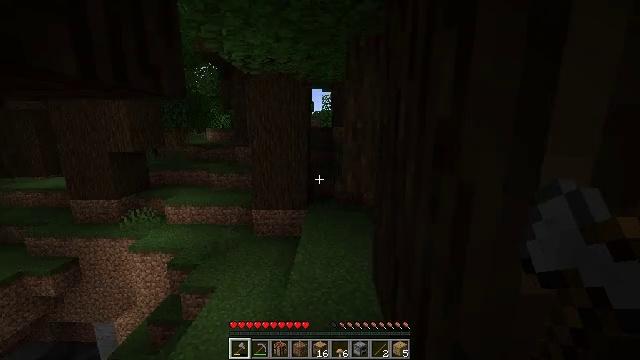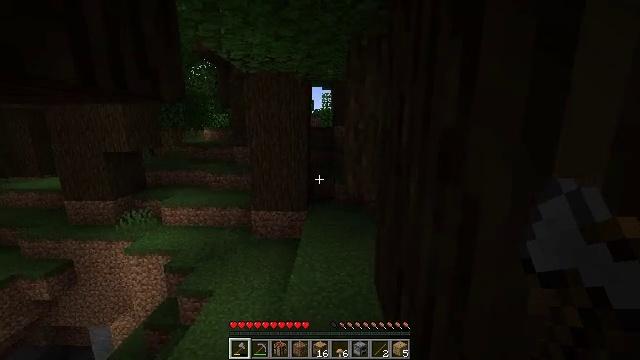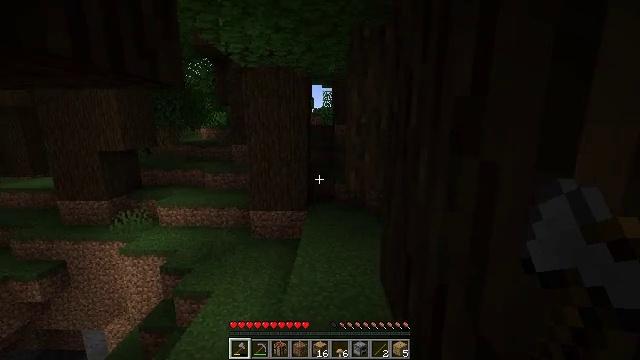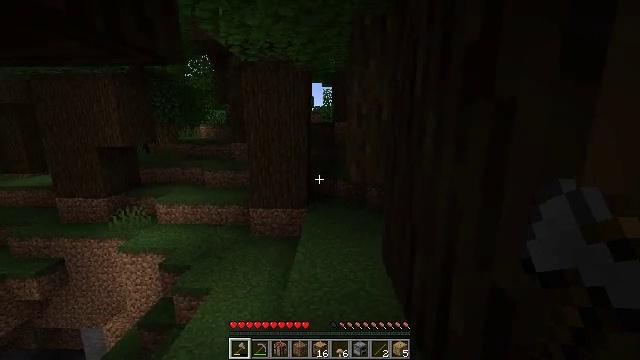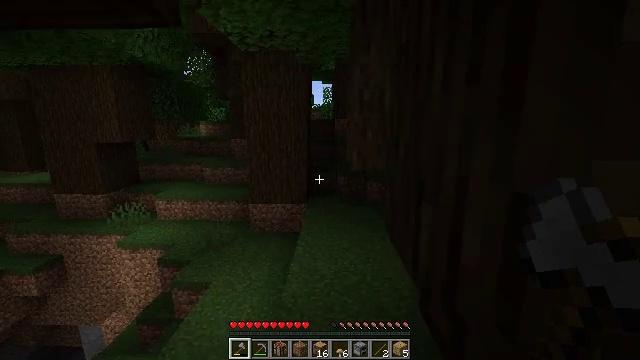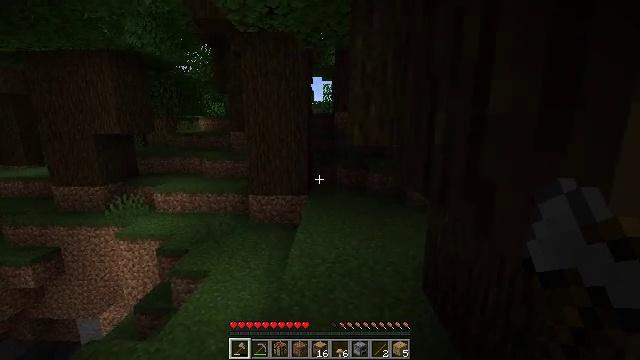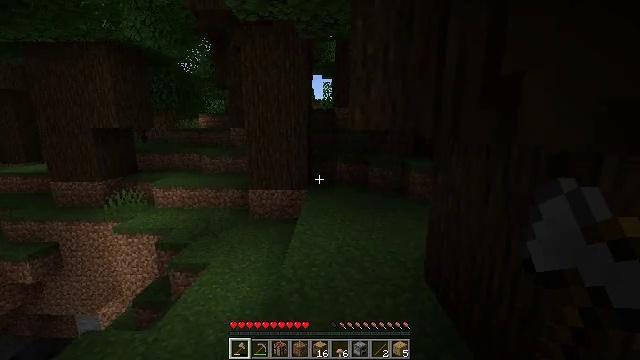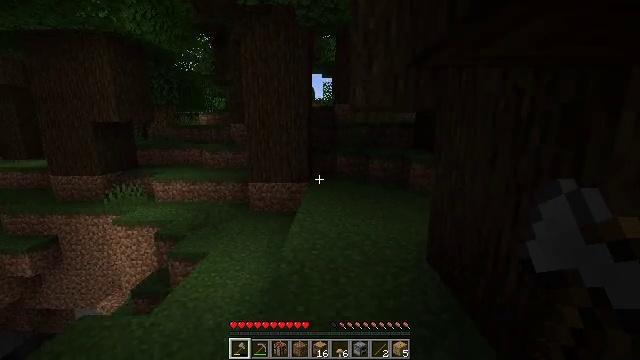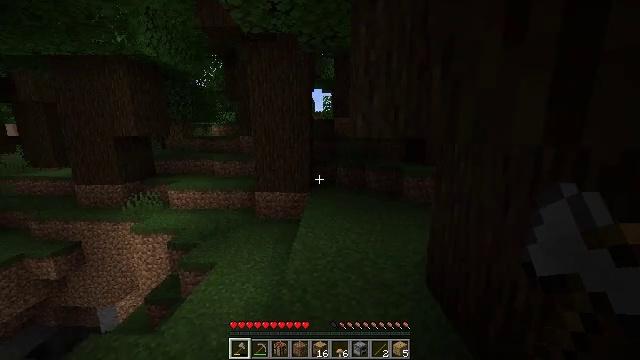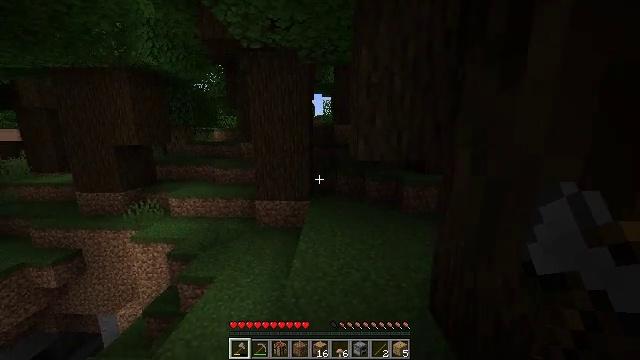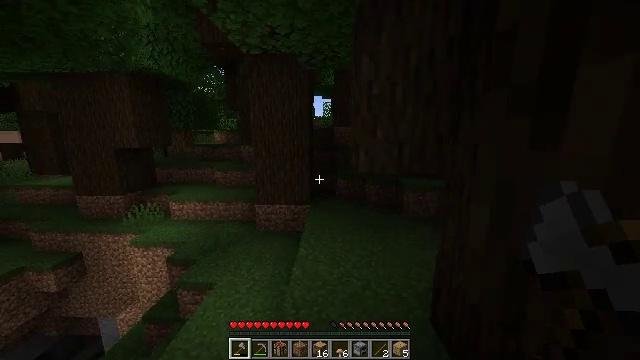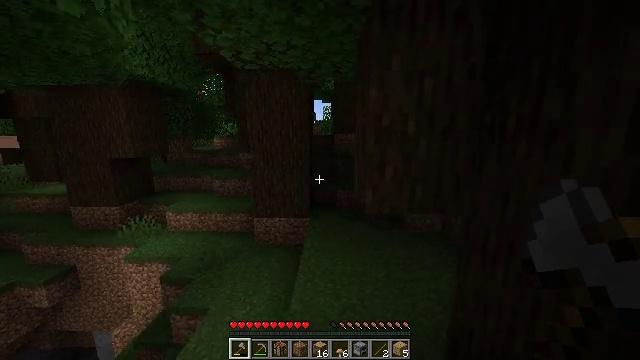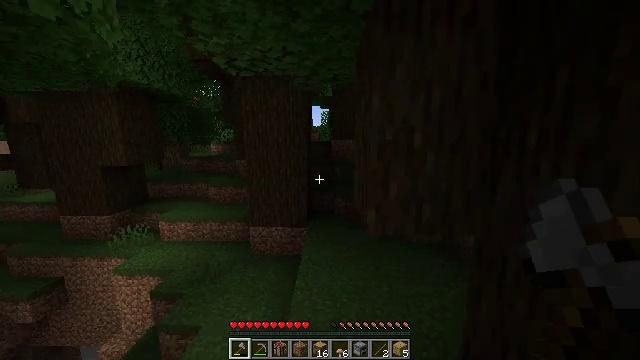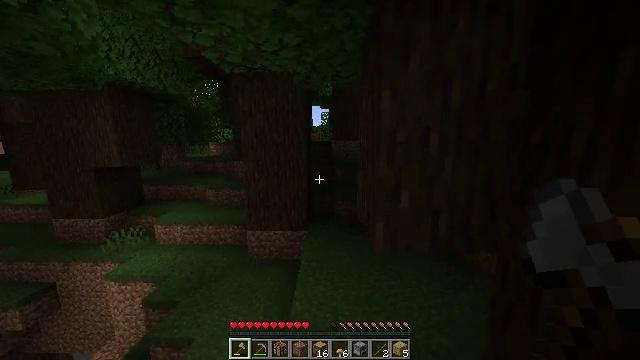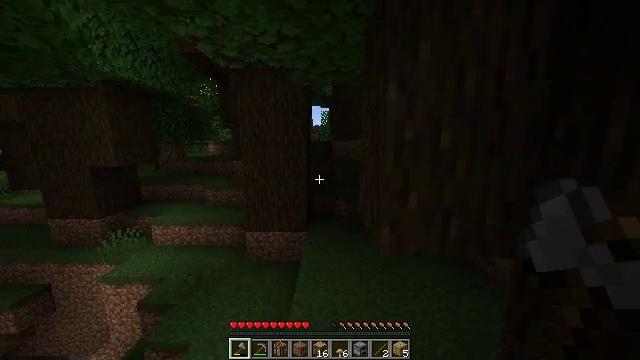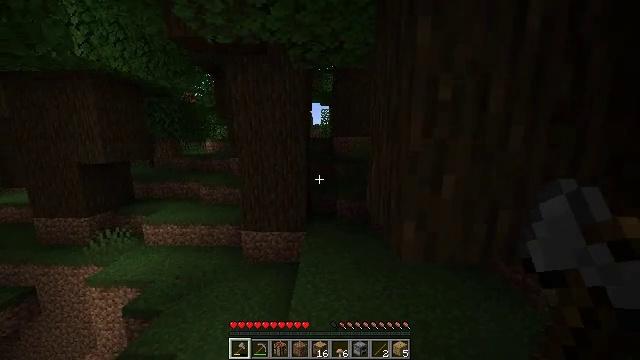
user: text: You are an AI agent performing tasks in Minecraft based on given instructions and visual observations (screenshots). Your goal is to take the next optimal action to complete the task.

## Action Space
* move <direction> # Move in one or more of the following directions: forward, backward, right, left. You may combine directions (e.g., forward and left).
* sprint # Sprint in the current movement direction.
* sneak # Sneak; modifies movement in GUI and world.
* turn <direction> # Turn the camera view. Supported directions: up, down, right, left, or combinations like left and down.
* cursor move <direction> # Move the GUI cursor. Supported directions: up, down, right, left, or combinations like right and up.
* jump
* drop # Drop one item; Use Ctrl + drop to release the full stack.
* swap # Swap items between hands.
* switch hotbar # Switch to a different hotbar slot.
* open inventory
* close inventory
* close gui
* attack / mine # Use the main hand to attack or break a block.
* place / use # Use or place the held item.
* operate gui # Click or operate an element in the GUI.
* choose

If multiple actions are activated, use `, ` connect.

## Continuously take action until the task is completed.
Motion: motion action
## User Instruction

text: Gather brown mushroom block as building material.
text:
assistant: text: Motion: move forward, sprint, jump
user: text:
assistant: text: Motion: move forward, sprint, jump
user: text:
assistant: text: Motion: move forward, sprint, jump
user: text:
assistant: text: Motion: move forward, sprint, jump
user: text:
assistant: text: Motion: move forward, sprint, jump
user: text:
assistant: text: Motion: move forward, sprint, jump
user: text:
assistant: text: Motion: move forward, sprint, jump
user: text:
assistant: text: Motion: move forward, sprint, jump
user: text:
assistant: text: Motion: move forward, sprint, jump
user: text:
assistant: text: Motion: move forward, sprint
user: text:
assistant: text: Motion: move forward, sprint
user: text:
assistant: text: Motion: move forward, sprint, turn up
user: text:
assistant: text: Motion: move forward, sprint
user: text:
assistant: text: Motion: move forward, sprint
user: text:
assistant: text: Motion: move forward, sprint
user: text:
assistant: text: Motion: move forward, sprint
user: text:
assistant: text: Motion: move forward, sprint
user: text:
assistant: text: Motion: move forward, sprint
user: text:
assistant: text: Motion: move forward, sprint
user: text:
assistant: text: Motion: move forward, sprint
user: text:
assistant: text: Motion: move forward, sprint
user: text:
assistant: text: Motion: move forward, sprint
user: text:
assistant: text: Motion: move forward, sprint
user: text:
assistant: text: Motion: move forward, sprint
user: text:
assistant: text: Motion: move forward, sprint
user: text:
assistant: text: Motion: move forward, sprint
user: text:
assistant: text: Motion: move forward, sprint
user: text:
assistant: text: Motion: move forward, sprint
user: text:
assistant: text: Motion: move forward, sprint
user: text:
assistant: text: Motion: move forward, sprint